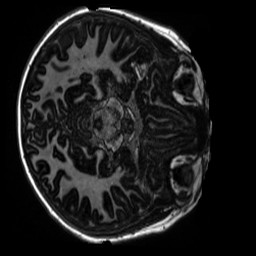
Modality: MP2RAGE
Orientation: axial
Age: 9
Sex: male
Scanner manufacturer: siemens
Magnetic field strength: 3 T
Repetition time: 4 s
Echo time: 0.00303 s